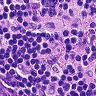
Metastatic tissue present: no